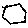
Label: hexagon